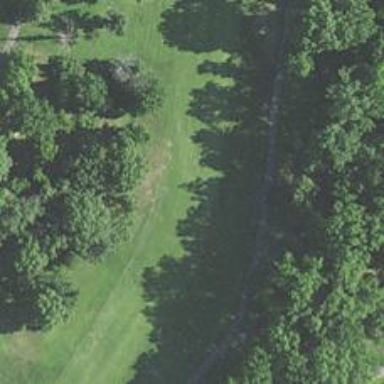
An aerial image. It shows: Golf hole.